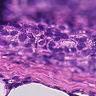
Metastatic tissue present: yes